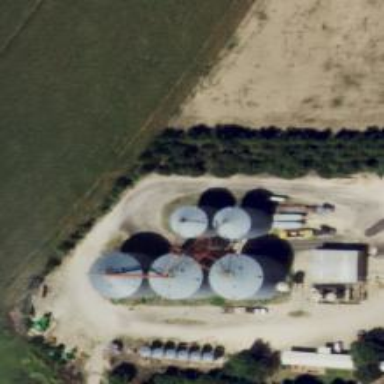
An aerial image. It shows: Silo.